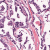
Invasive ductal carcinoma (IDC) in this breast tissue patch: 1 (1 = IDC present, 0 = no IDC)